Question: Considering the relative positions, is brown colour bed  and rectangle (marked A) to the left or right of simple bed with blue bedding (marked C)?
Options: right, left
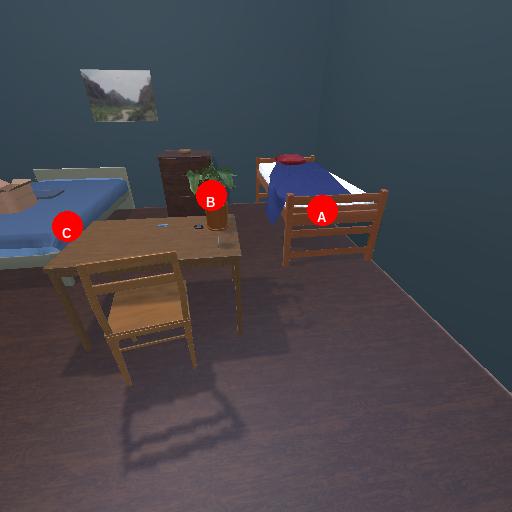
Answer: right